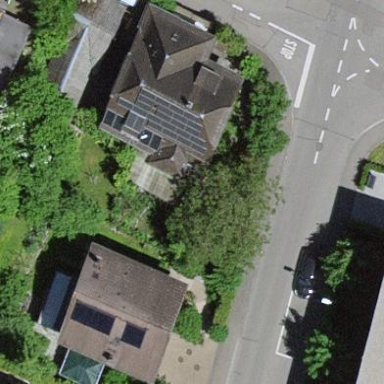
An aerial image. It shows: Detached building.